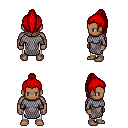
a pixel art fantasy rpg character, male body template, human, dark skin, chain mail, white pants, red long topknot hairstyle, four views (front, back, left, right), 2x2 character sprite sheet, small pixel art, hard edges, no anti-aliasing